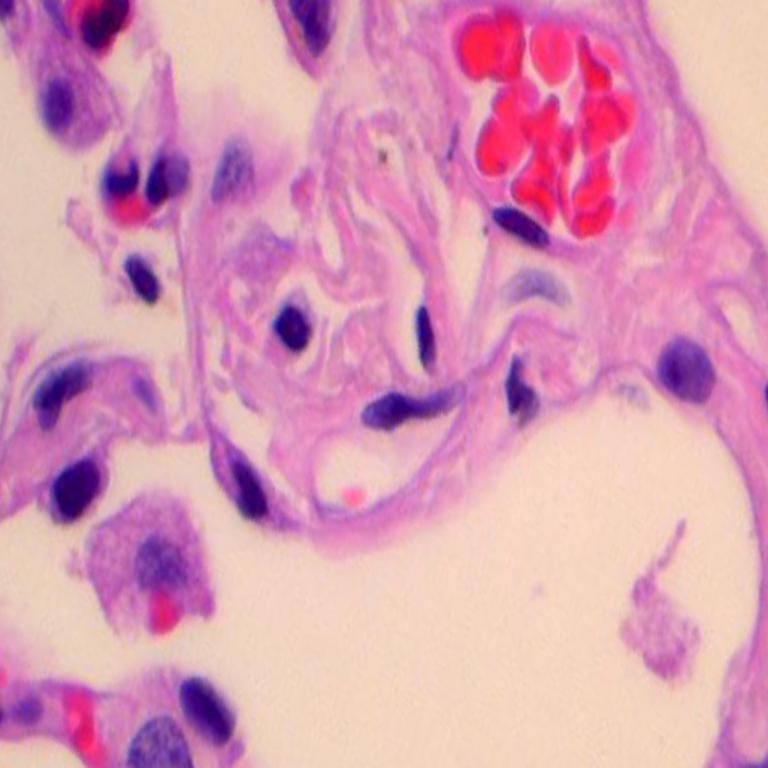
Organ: lung
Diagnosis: benign